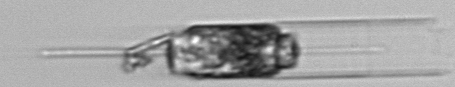
Label: Ditylum_brightwellii